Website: ulta-beauty
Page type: payment
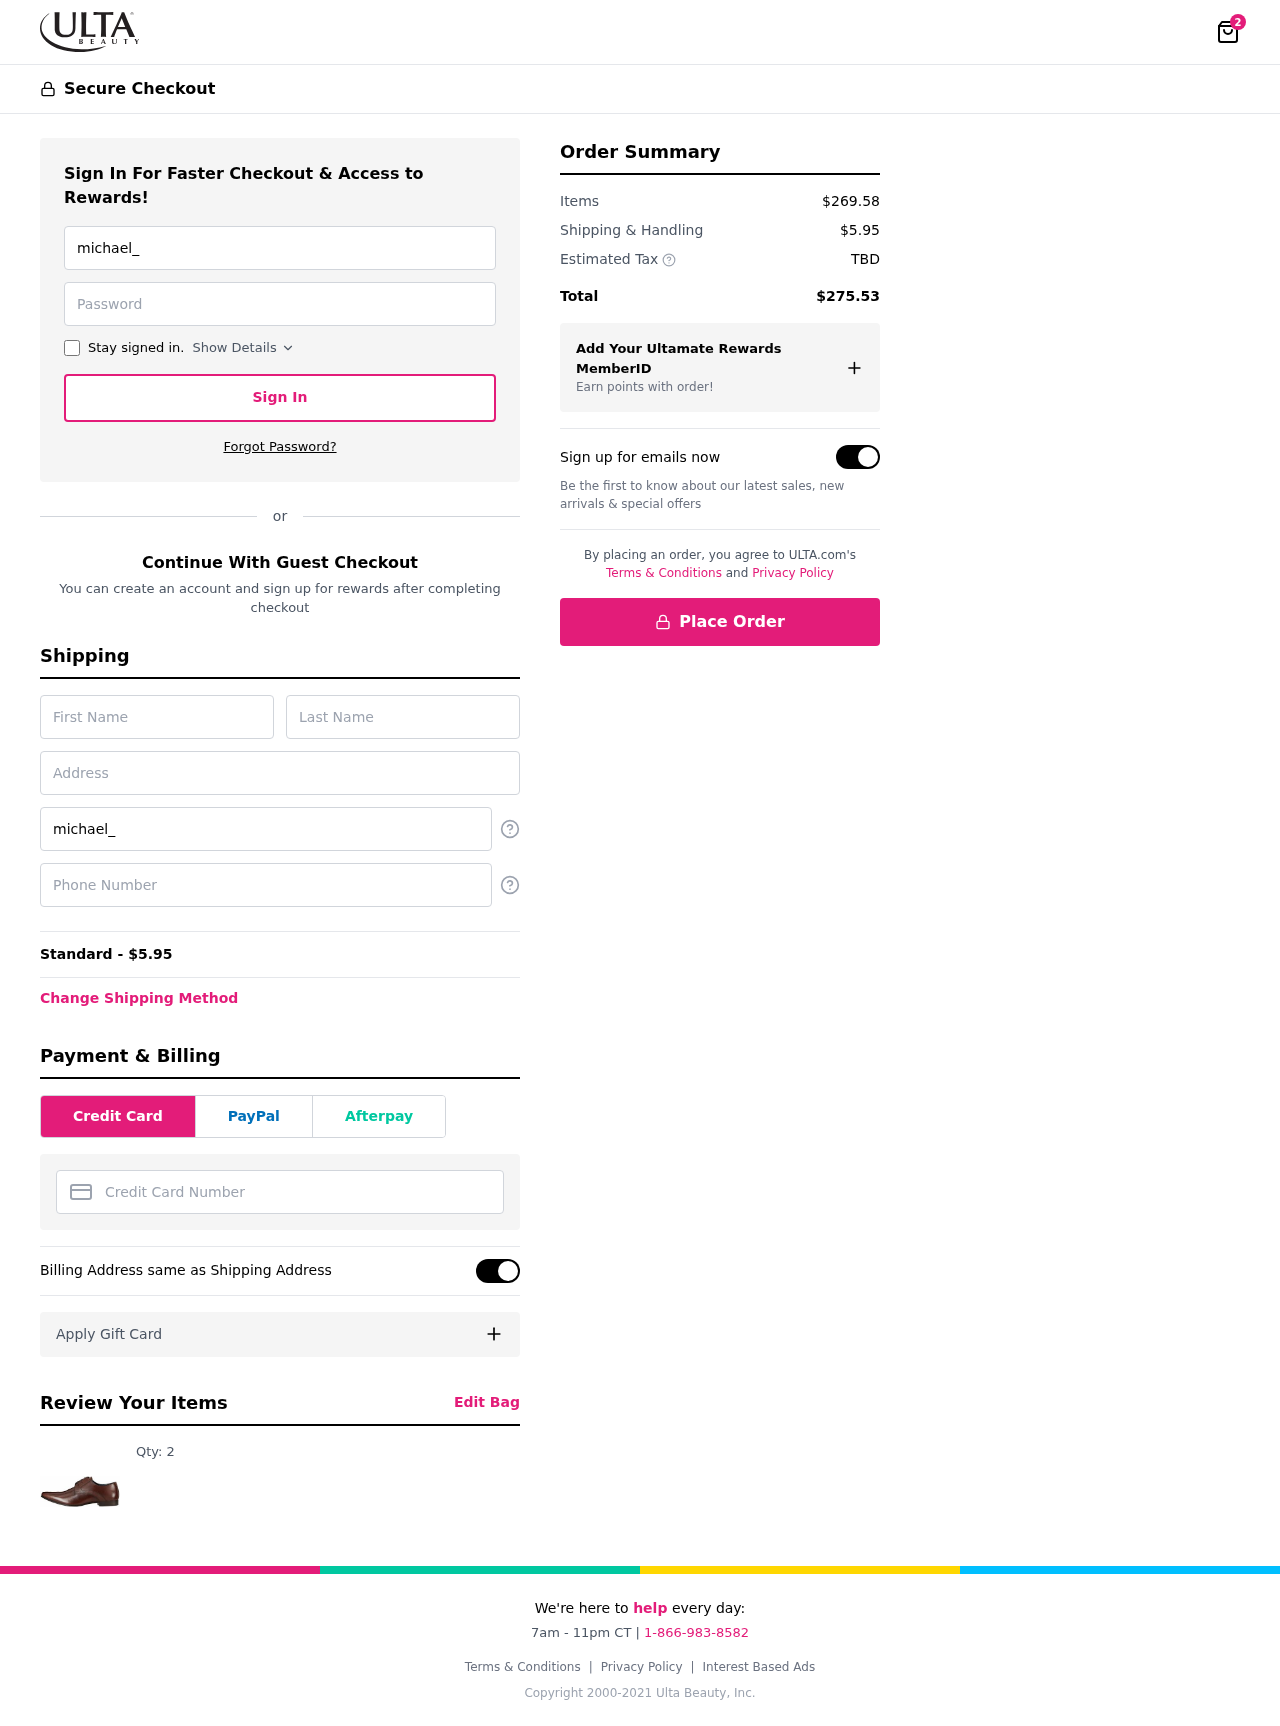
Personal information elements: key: PII_CARD_NUMBER
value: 6505 4736 0157 9119
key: PII_EMAIL
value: michael_morgan@gmail.com
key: PII_FIRSTNAME
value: Michael
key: PII_LASTNAME
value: Morgan
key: PII_PHONE
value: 8618997165
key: PII_STREET
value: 76120 Angela View Suite 780
Product elements: key: PRODUCT1_QUANTITY
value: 2
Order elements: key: ORDER_NUM_ITEMS
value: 2
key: ORDER_SHIPPING_COST
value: $5.95
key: ORDER_SHIPPING_COST
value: Standard - $5.95
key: ORDER_SUBTOTAL
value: $269.58
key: ORDER_TAX
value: TBD
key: ORDER_TOTAL
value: $275.53